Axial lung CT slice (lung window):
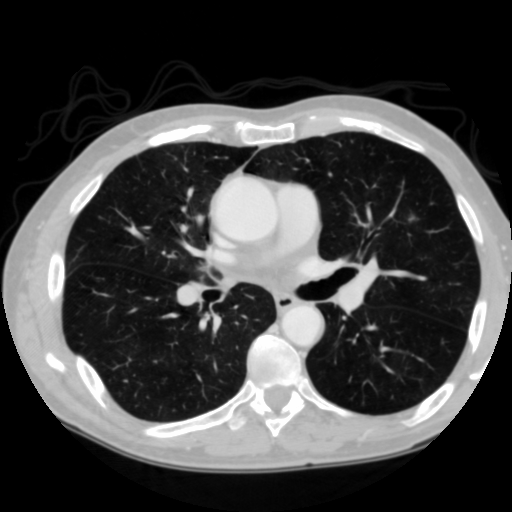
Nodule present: yes
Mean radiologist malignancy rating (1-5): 3